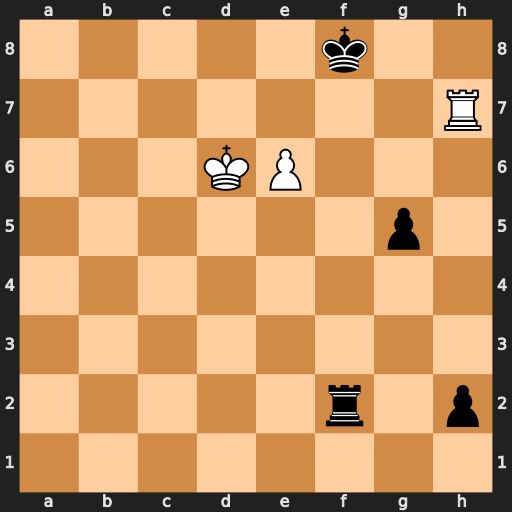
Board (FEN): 5k2/7R/3KP3/6p1/8/8/5r1p/8
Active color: w
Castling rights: -
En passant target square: -
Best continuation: e7+ Kg8 Rxh2 Rxh2 e8=Q+